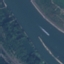
Label: River